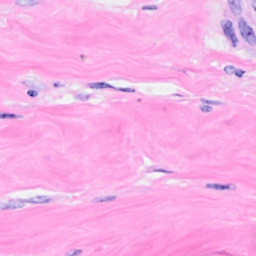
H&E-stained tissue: Breast